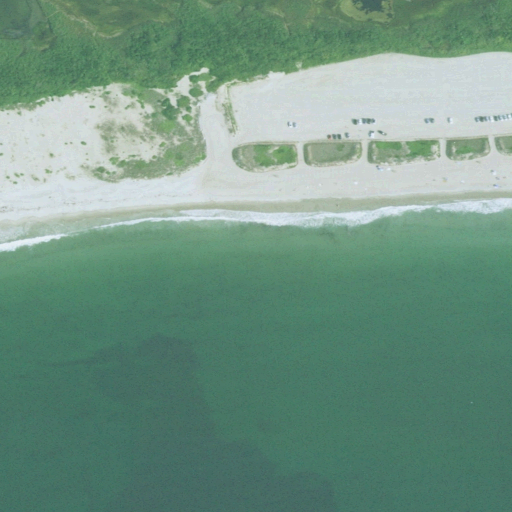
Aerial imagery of beach in Rhode Island named East Matunuck State Beach containing open water, barren land, and herbaceous wetlands